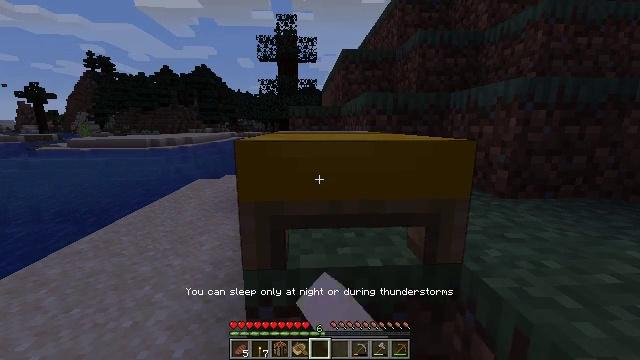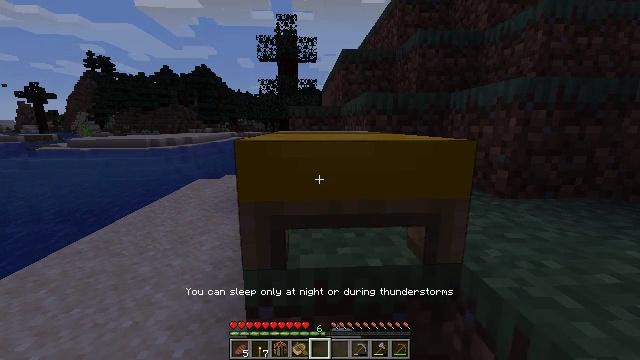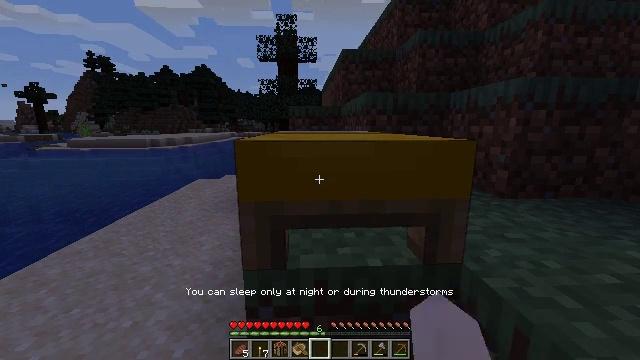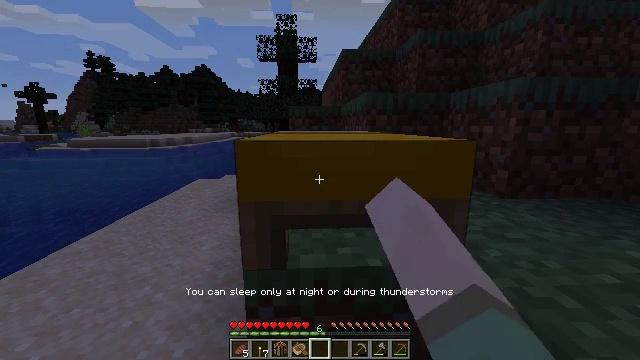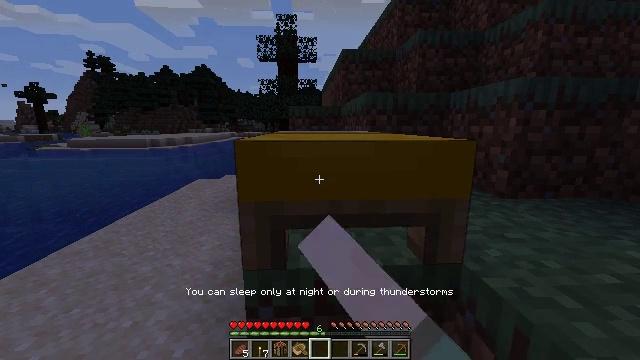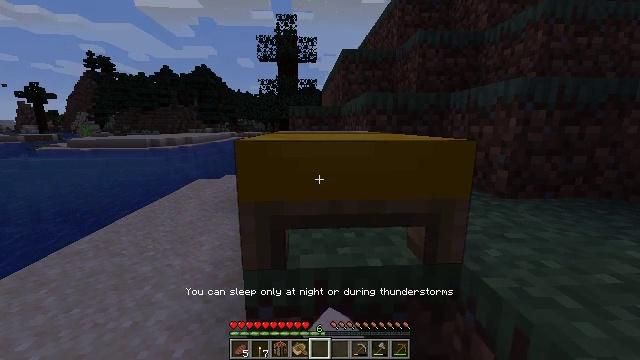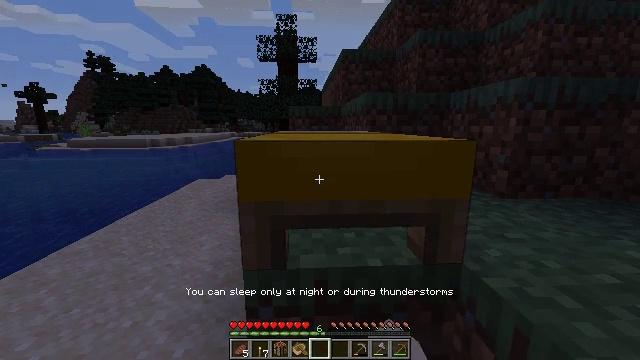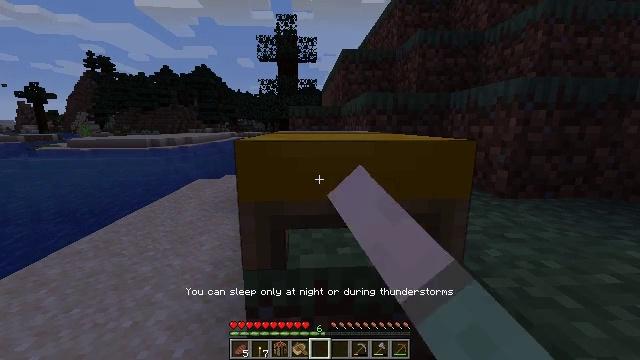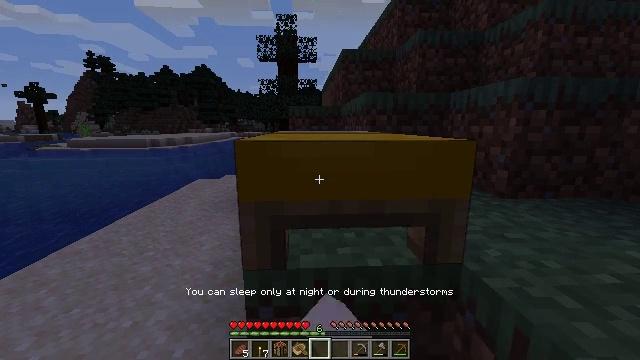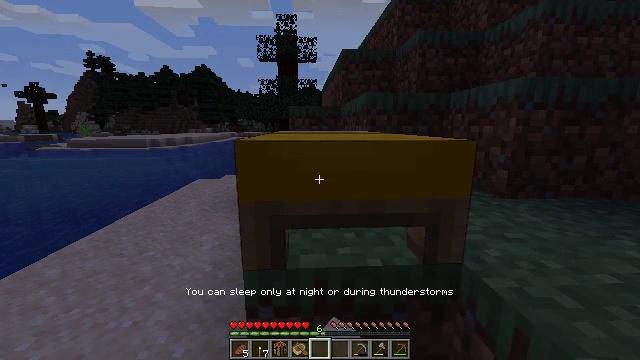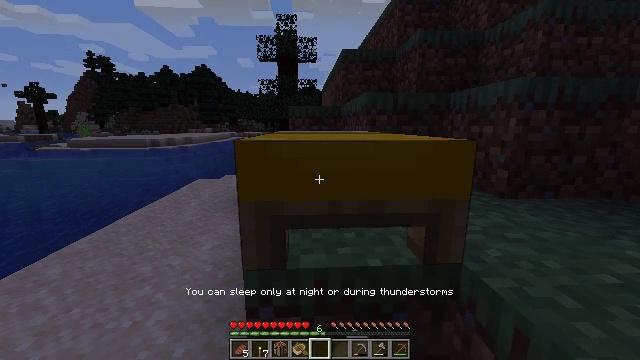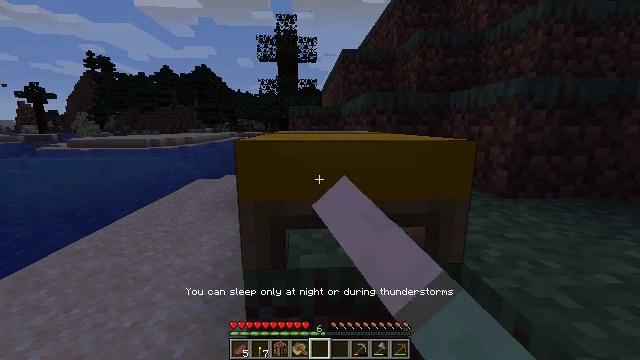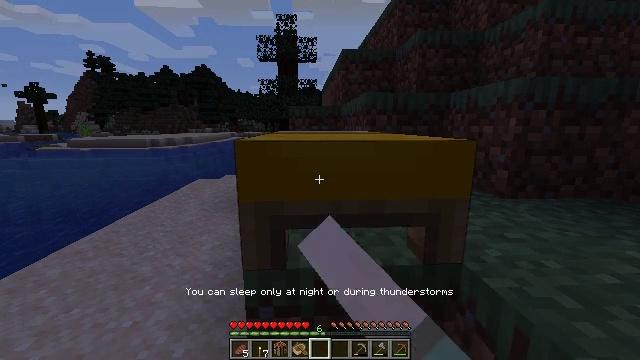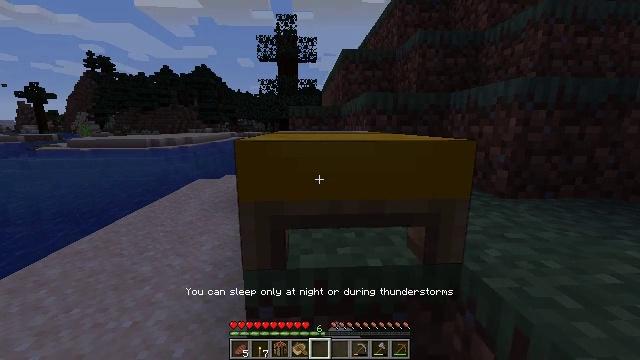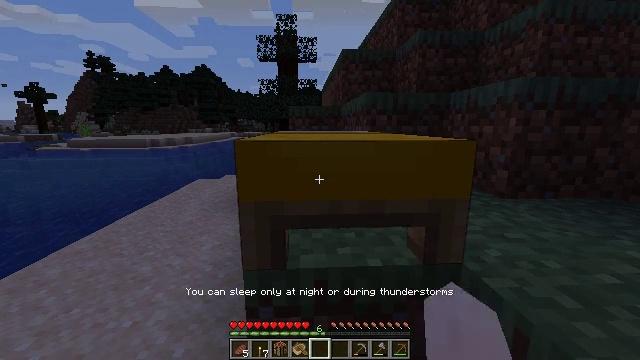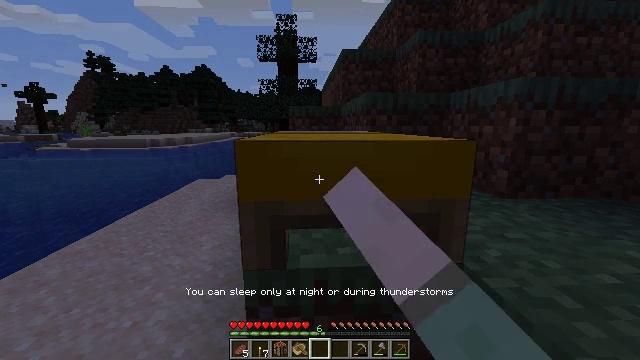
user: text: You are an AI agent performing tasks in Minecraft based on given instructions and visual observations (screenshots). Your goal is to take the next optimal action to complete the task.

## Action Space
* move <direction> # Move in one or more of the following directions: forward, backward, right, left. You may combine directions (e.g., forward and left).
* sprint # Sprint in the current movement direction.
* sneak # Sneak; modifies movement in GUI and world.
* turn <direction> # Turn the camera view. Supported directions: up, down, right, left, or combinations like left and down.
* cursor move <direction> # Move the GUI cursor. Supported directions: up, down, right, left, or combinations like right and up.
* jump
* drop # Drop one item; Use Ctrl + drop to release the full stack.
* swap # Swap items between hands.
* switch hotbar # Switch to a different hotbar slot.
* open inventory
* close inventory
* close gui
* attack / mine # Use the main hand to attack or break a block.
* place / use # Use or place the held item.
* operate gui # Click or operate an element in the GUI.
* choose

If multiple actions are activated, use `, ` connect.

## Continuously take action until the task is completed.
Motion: motion action
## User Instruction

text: Remove the yellow bed.
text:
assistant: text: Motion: use / place
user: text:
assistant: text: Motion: use / place
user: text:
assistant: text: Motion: use / place
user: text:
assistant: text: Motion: use / place
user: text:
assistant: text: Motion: use / place
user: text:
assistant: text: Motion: use / place
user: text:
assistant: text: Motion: use / place
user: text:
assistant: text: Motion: use / place
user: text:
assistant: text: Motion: use / place
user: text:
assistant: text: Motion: use / place
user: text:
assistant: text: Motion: use / place
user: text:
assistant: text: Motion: use / place
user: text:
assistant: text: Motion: use / place
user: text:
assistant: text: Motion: use / place
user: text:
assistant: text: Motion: use / place
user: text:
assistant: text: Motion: use / place
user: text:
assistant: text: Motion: use / place
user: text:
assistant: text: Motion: use / place
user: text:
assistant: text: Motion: use / place
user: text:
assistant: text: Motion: use / place
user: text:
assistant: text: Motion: use / place
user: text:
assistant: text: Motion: use / place
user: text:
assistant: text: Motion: use / place
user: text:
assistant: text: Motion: use / place
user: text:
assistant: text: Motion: use / place
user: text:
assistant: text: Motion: use / place
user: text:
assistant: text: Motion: use / place
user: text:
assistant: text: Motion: use / place
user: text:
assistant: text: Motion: use / place
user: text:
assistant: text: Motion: use / place